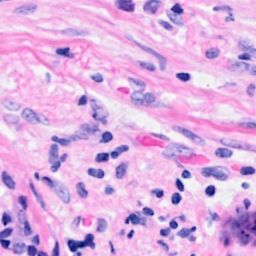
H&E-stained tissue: Breast